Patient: sex F, age 63
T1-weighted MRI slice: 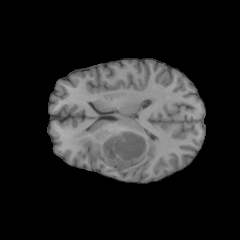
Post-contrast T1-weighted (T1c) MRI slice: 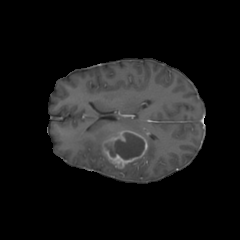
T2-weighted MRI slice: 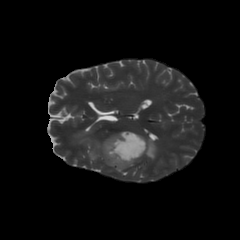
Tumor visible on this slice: yes
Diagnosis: Glioblastoma, IDH-wildtype
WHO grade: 4